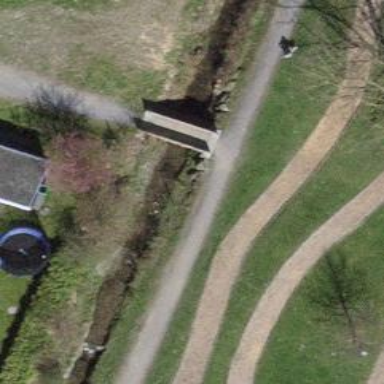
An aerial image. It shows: Footway bridge with pebblestone surface.